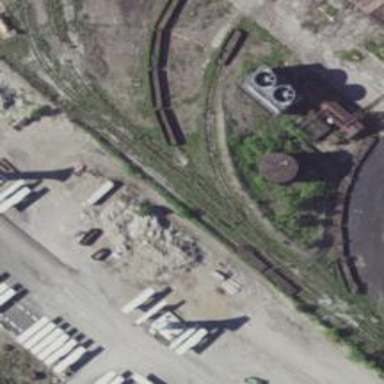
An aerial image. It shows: Disused railway spur line.